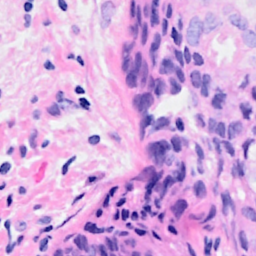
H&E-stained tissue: Breast